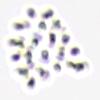
Label: Phaeocystis